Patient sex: M
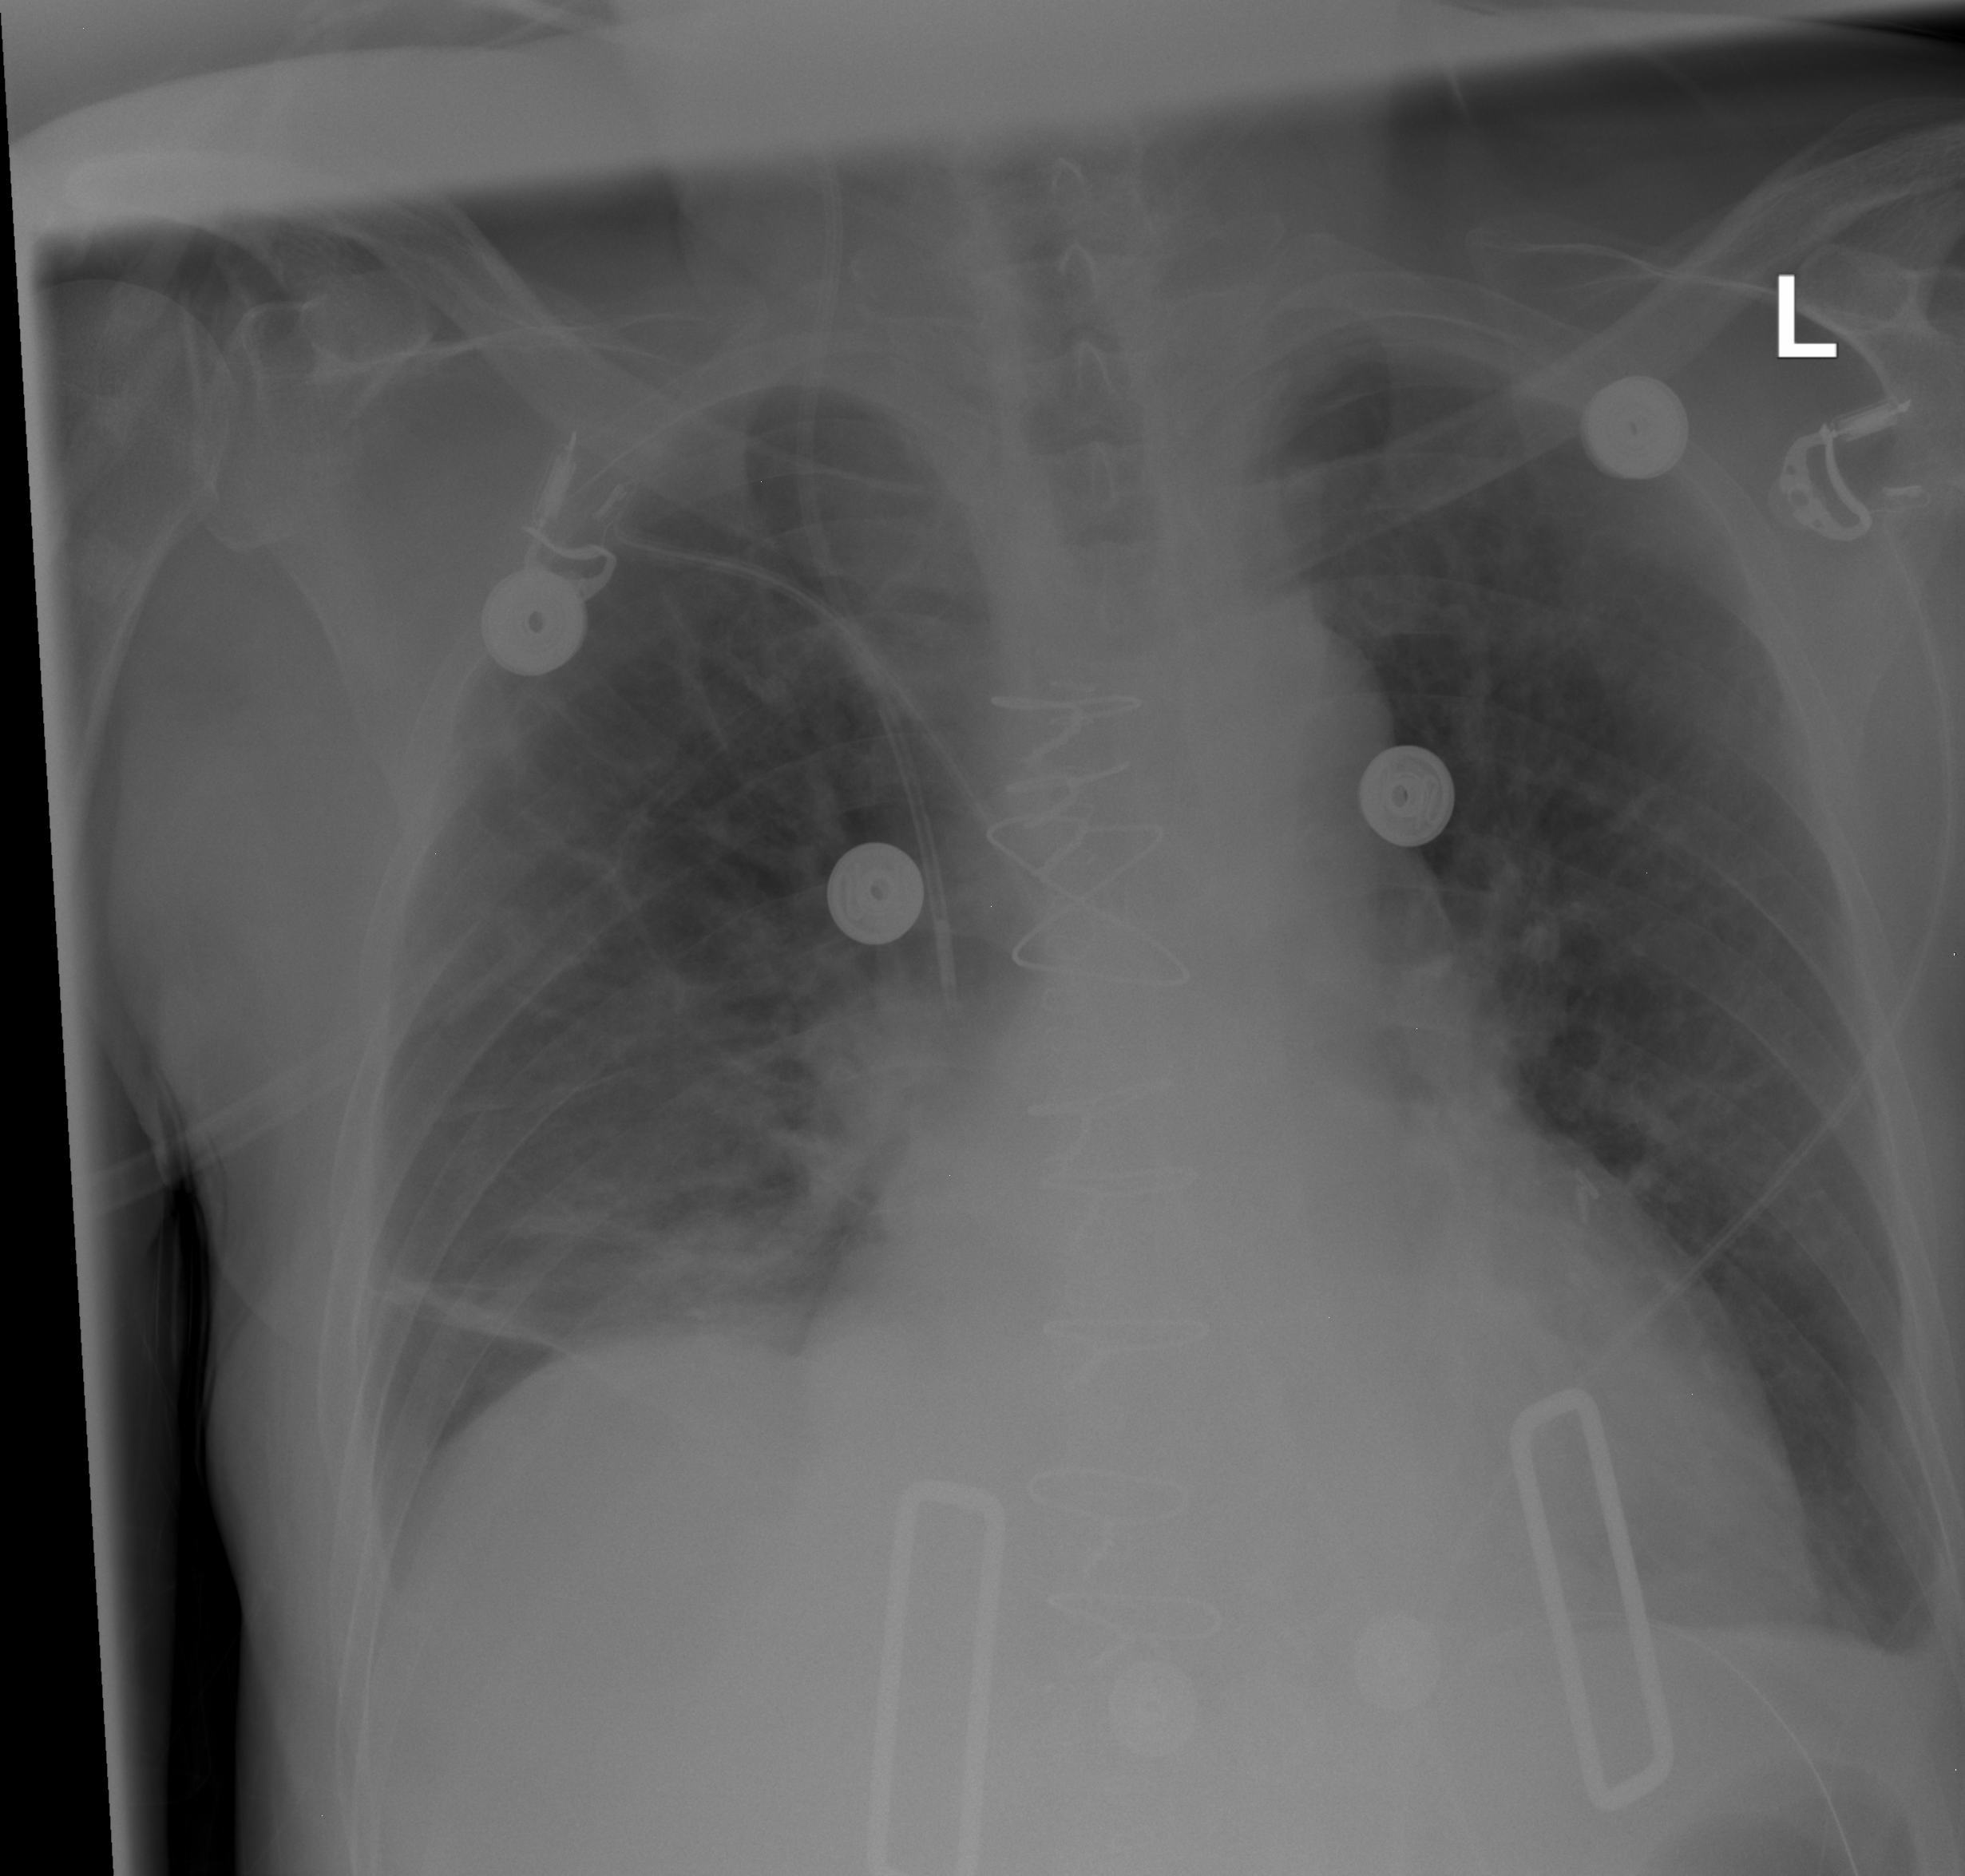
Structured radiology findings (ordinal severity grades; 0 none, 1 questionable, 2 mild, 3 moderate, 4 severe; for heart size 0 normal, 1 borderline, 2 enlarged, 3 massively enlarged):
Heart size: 2
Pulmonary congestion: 2
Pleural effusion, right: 0
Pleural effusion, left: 1
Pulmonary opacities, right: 0
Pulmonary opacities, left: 0
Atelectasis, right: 2
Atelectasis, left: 0